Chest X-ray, PA view. Patient: 56 years old, sex F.
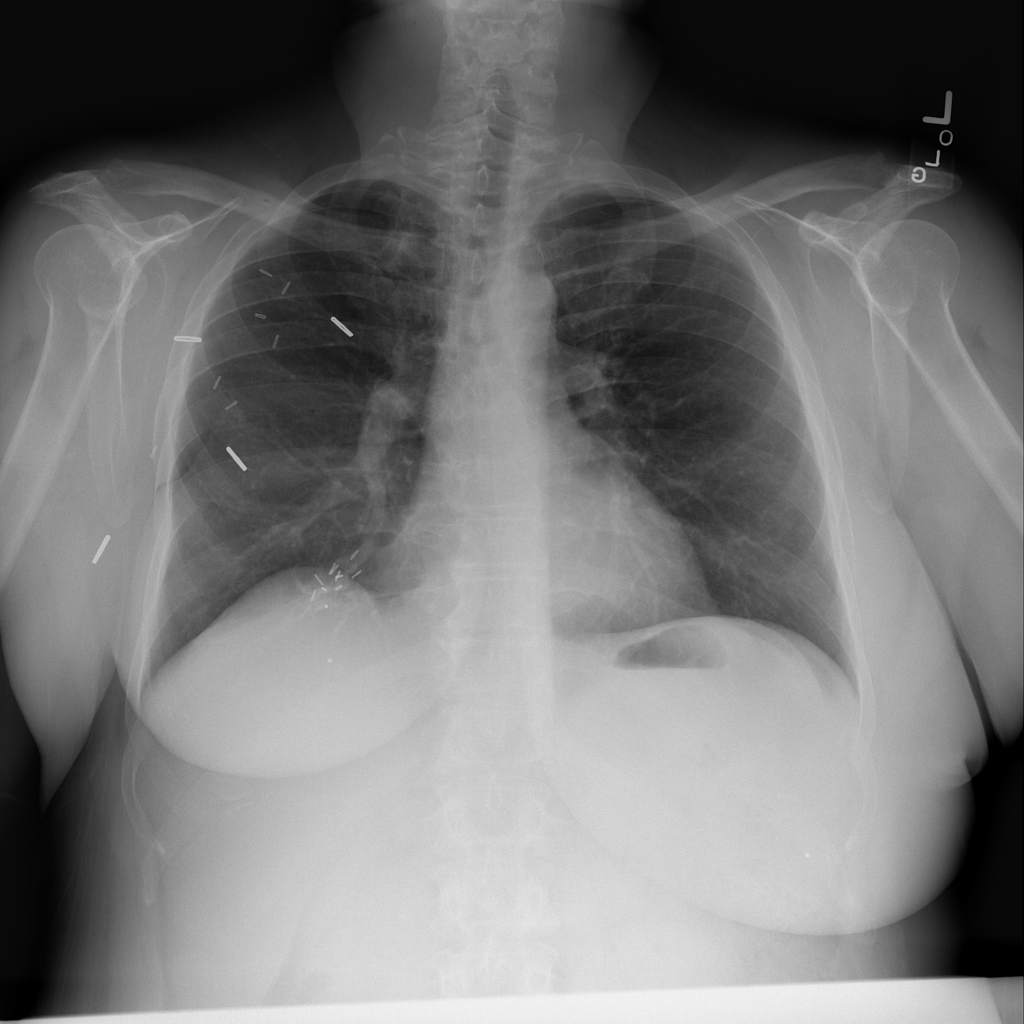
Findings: No Finding